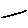
Label: line